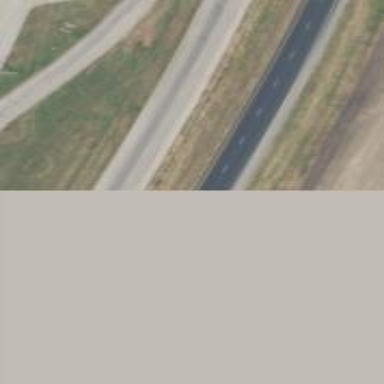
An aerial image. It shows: This image shows trunk highway that functions as expressway.